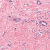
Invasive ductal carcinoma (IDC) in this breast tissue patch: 1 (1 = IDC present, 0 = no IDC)